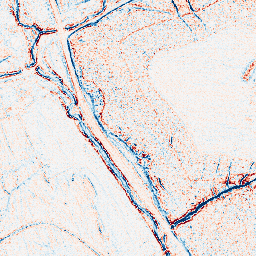
Category: edge_preserving
Decomposition family: bilateral
Decomposition parameters: d: 5
sigma_color: 50
sigma_space: 25
Upsampling method: nearest
Upsampling parameters: scale: 2
Upsampling scale: 2